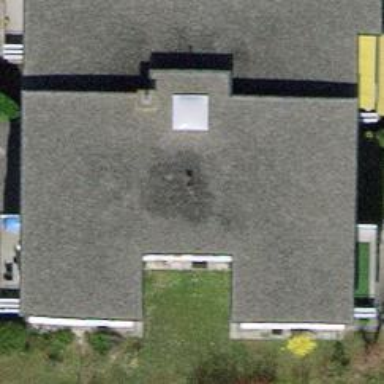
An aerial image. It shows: Block of apartments with flat grey roof.